Question: I have Microsoft Office Professional Plus 2013 where I can enable Developer tab on MS Word and Excel but the tab is missing in the Customize Ribbons option of MS Access as shown in the figure below:
. It should be listed in the "Main Tabs" group but it's not available in any group.
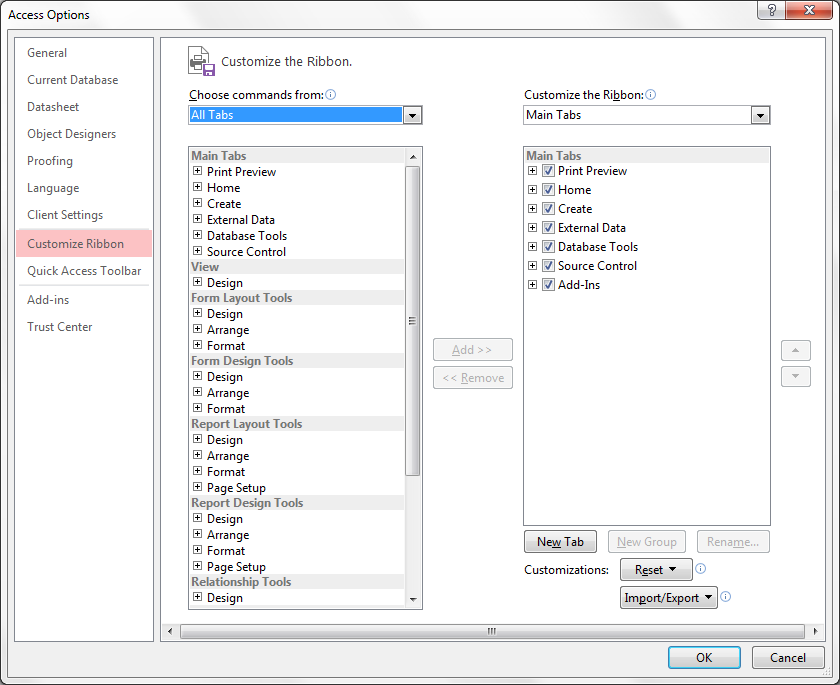
Answer: The "Developer" tab in Word and Excel was introduced (and hidden by default) to simplify the user interface for non-developers, which represent the vast majority of Word and Excel users. On the other hand, Access is much more widely used as a development tool so the "Developer" features are not relegated to a particular tab.
In other words, you can't see the "Developer" tab in Access because Access doesn't have one.